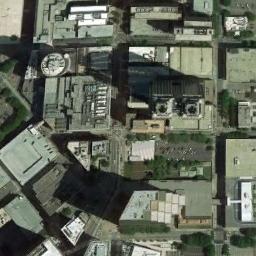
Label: commercial_area